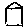
Label: house